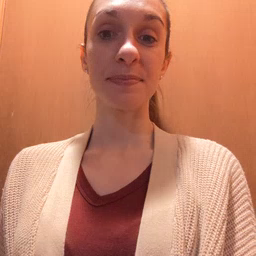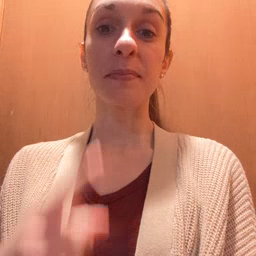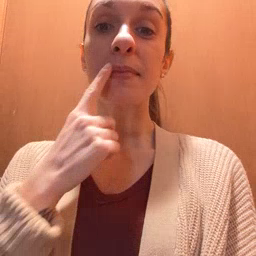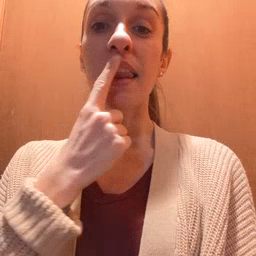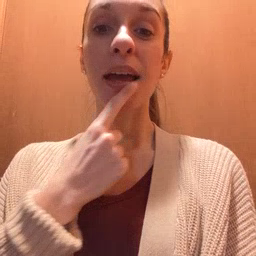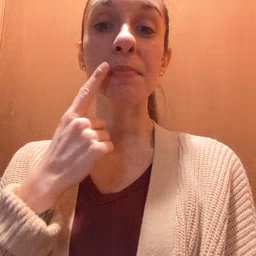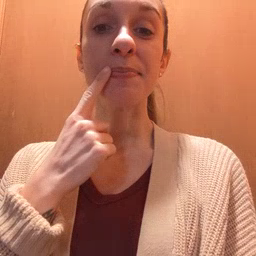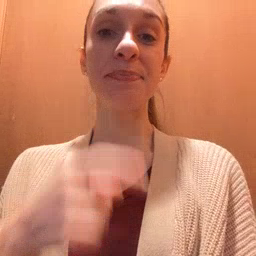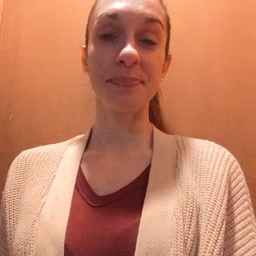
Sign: lips